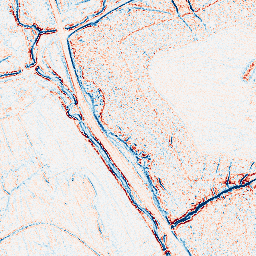
Category: edge_preserving
Decomposition family: bilateral
Decomposition parameters: d: 5
sigma_color: 100
sigma_space: 150
Upsampling method: regularized
Upsampling parameters: scale: 2
lambda_reg: 0.001
Upsampling scale: 2